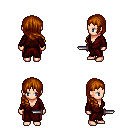
a pixel art fantasy rpg character, female body template, human, light skin, red robe, red pants, brunette right-swept hairstyle, dagger, four views (front, back, left, right), 2x2 character sprite sheet, small pixel art, hard edges, no anti-aliasing